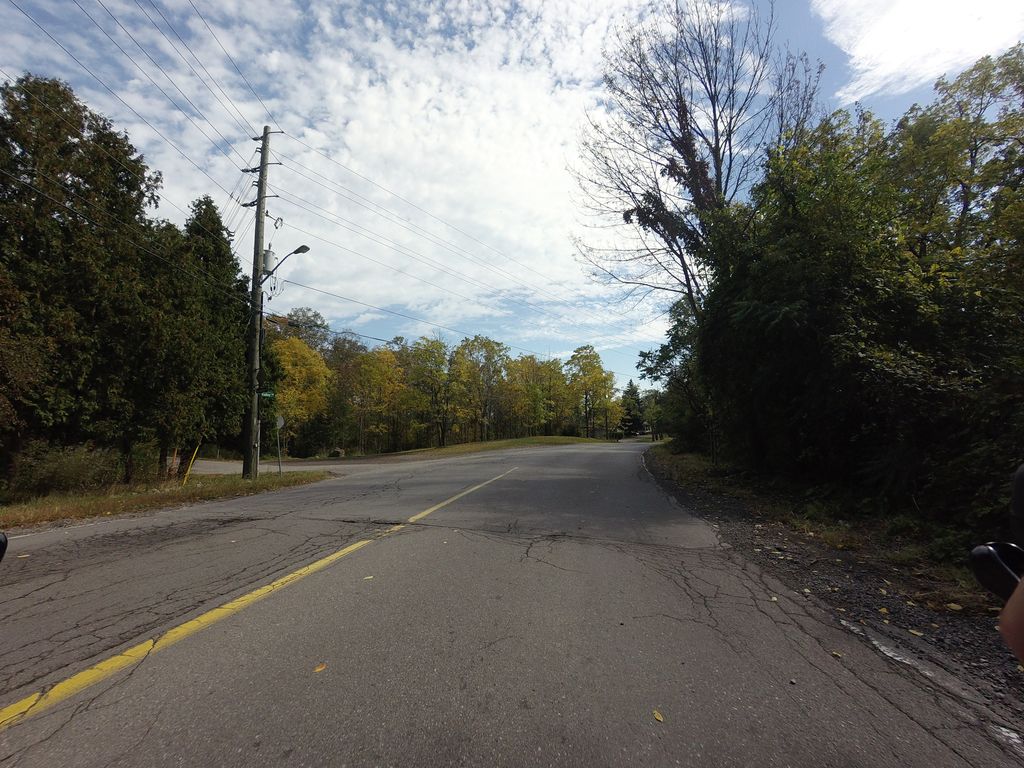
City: hamilton